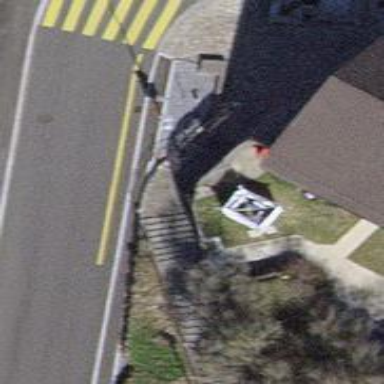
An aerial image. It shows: Road with steps.